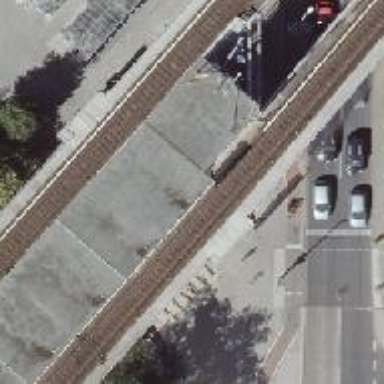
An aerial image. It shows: Subway entrance for railway system.